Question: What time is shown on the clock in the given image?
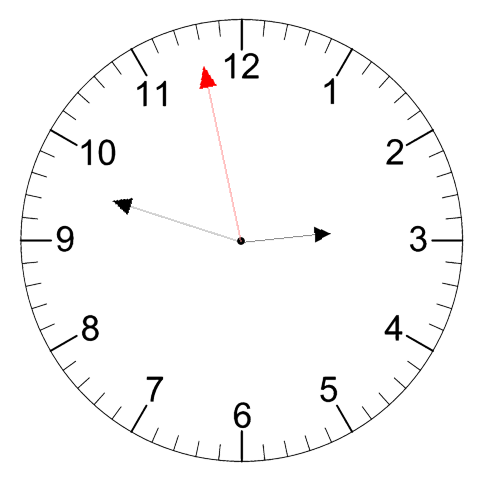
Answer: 02:47:58